Question: I'm trying to compute <URL>.

I have two RDDs as defined here for p(x, y) and p(x) respectively:
'''
pii: RDD[((String, String), Double)]
pi: RDD[(String, Double)]
'''
Any code I'm writing to compute PMI from the RDDs 'pii' and 'pi' is not pretty. My approach is first to flatten the RDD 'pii' and join with 'pi' twice while massaging the tuple elements.
'''
val pmi = pii.map(x => (x._1._1, (x._1._2, x._1, x._2)))
.join(pi).values
.map(x => (x._1._1, (x._1._2, x._1._3, x._2)))
.join(pi).values
.map(x => (x._1._1, computePMI(x._1._2, x._1._3, x._2)))
// pmi: org.apache.spark.rdd.RDD[((String, String), Double)]
...
def computePMI(pab: Double, pa: Double, pb: Double) = {
// handle boundary conditions, etc
log(pab) - log(pa) - log(pb)
}
'''
Clearly, this sucks. Is there a better (idiomatic) way to do this?
Note: I could optimize the logs by storing the log-probs in 'pi' and 'pii' but choosing to write this way to keep the question clear.
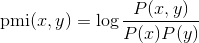
Answer: Using 'broadcast' would be a solution.
'''
val bcPi = pi.context.broadcast(pi.collectAsMap())
val pmi = pii.map {
case ((x, y), pxy) =>
(x, y) -> computePMI(pxy, bcPi.value.get(x).get, bcPi.value.get(y).get)
}
'''
Assume: 'pi' has all 'x' and 'y' in 'pii'.